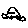
Label: car